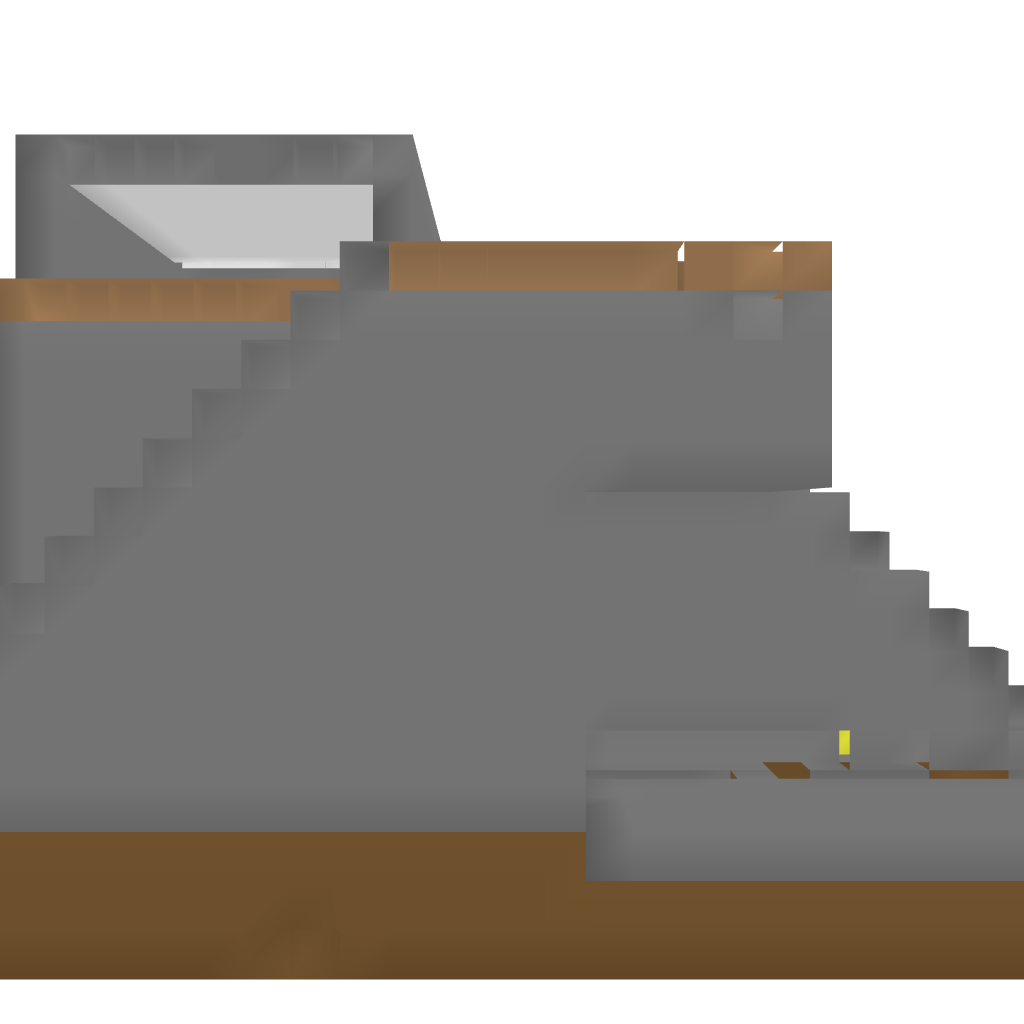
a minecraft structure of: Drop-party good quality